Question: Yesterday I received in one of my Facebook apps this message:

Tried to look for documentation about it but couldn't find it. What does it mean? I can't request READ/WRITE permissions anymore? I must do it sepparately?
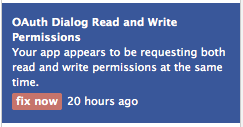
Answer: As someone cited out in other question, it looks like it is not your fault and you cannot do anything about it.
---
Quoted from in <URL>
---
It seems that it is a mistake from Facebook developpers.
Someone has asked the same question here, and a facebook engineer answered:
'''
The alert went out by mistake and we are working on cleaning it up. You can ignore it.
'''